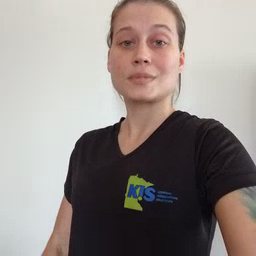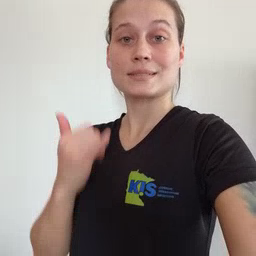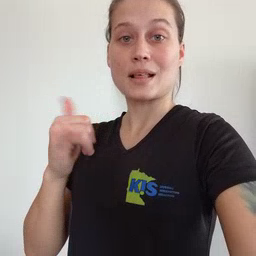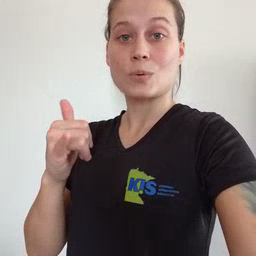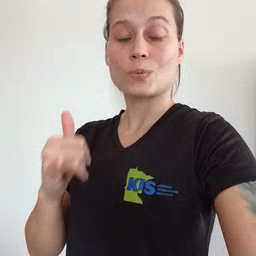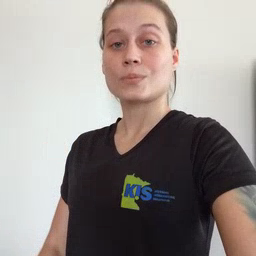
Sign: yellow